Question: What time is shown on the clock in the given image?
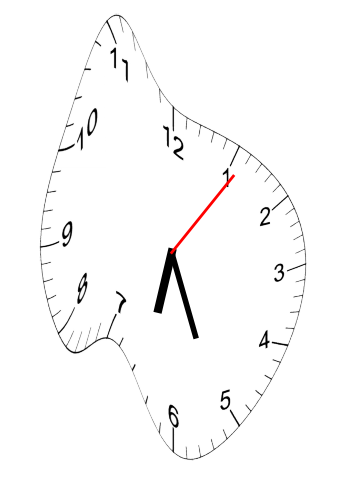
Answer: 06:26:06